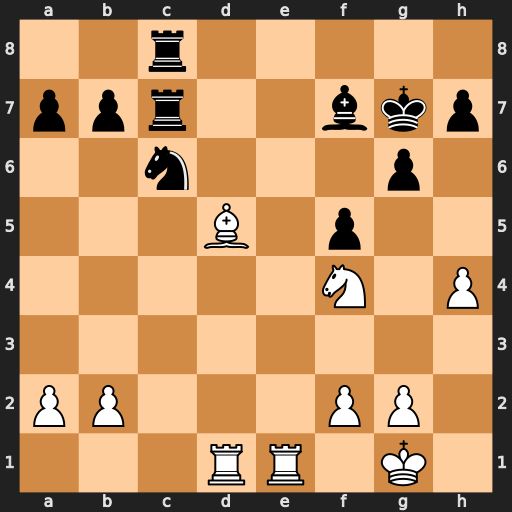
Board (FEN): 2r5/ppr2bkp/2n3p1/3B1p2/5N1P/8/PP3PP1/3RR1K1
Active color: w
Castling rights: -
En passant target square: -
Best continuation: Be6 Re8 Nd5 Rxe6 Nxc7 Rxe1+ Rxe1